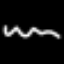
Label: squiggle